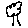
Label: tree